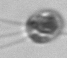
Label: flagellate_morphotype1